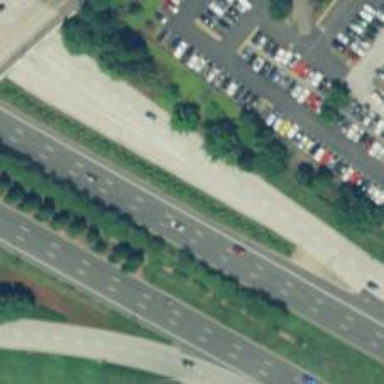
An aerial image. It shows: Primary link highway.